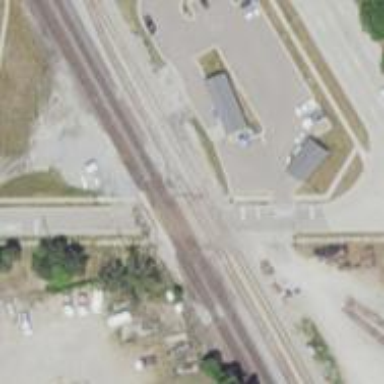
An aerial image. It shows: Railway crossing.